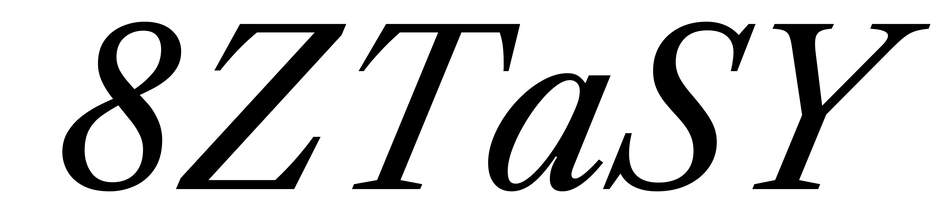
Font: LibreCaslonText-Italic_Italic